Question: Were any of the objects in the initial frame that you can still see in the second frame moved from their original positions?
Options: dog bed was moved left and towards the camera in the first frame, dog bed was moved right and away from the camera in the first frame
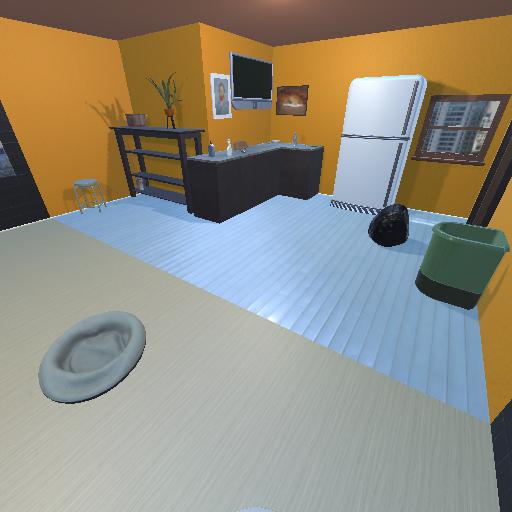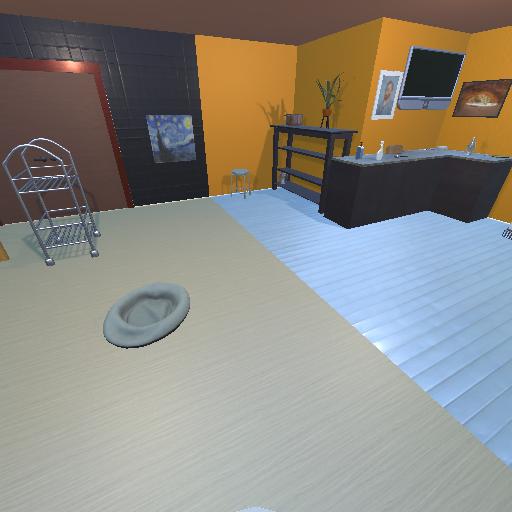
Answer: dog bed was moved left and towards the camera in the first frame